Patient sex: M
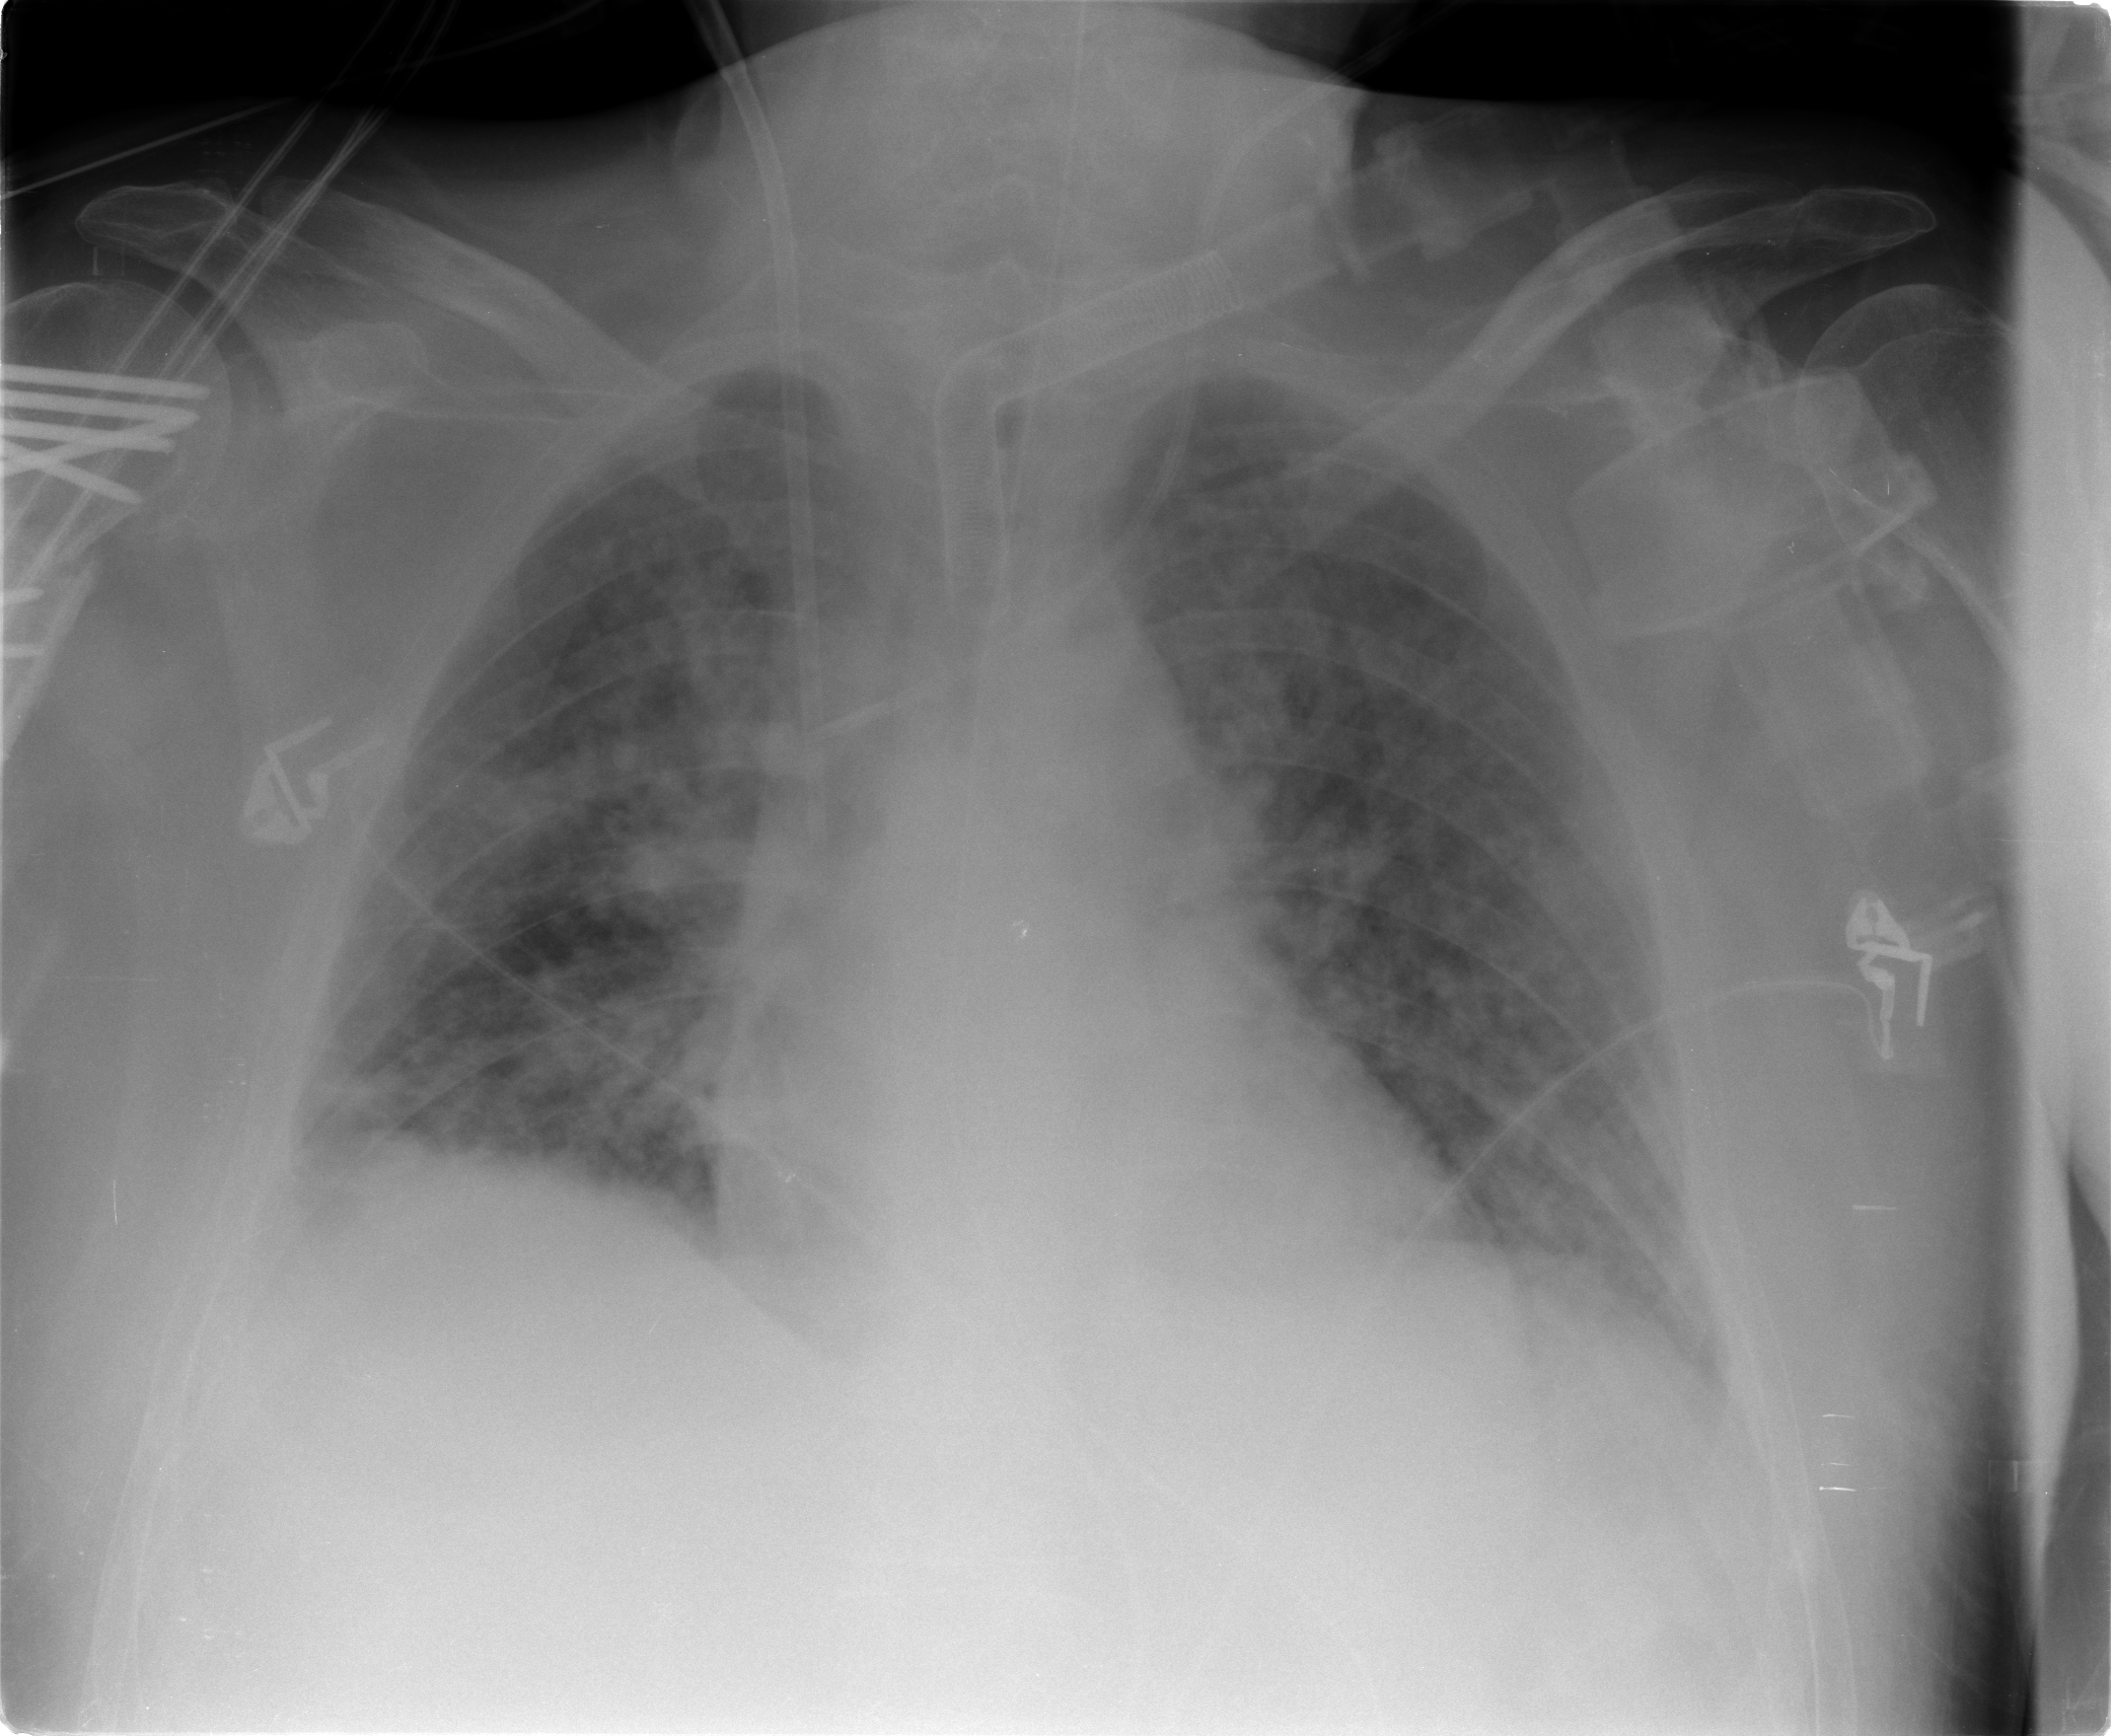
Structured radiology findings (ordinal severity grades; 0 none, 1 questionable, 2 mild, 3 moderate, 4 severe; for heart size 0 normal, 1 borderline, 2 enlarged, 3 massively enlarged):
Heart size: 1
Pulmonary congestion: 3
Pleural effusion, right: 2
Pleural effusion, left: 1
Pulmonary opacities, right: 3
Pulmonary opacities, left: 3
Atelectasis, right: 2
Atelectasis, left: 2